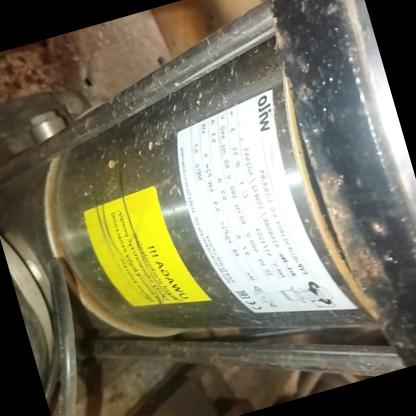
Klasa: tabliczka-znamionowa